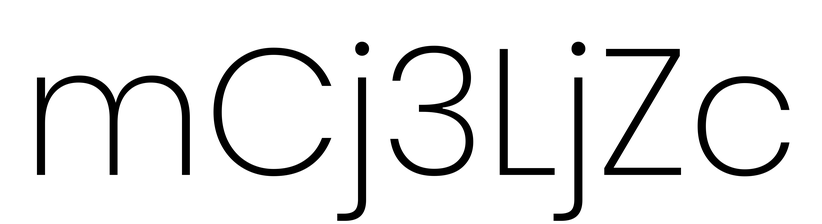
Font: Poppins-ExtraLight